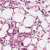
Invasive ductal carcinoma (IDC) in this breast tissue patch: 0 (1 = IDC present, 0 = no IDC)